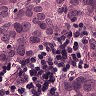
Metastatic tissue present: yes